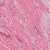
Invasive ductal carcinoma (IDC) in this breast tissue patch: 0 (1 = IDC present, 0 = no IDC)